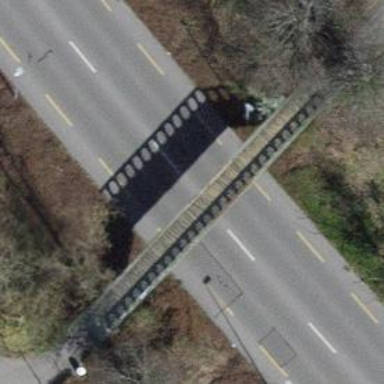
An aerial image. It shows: Beam bridge made by humans.